Question: I'm building a website that has videos embedded within them. This website needs to cater for iPad users as well but I'm having trouble with the ol' 'video' tag at the moment. I have a video that plays fine in browsers but not on an iPad unfortunately.
I'm just getting a black screen with the iPad, and no error message to speak of.
Here is my code for the video:
'''
<video id="movie" width="790" height="250" controls >
<source src="anim/intro.ipad.mp4" type='video/mp4; codecs="avc1.42E01E, mp4a.40.2"'>
<source src="anim/intro.webm" type='video/webm; codecs="vp8, vorbis"'>
<source src="anim/intro.theora.ogv" type='video/ogg; codecs="theora, vorbis"'>
</video>
<script>
var v = document.getElementById("movie");
v.onclick = function() {
if (v.paused) {
v.play();
} else {
v.pause();
}
};
</script>
'''
The videos were all created following tutorials about HTML5 video. They were all encoded using preferred iPad settings on Miro Video converter.
Just incase this matters (I'm not sure it will) I'm testing the video on an iPad simulator.
No matter what I do, I just can't get the video to play:

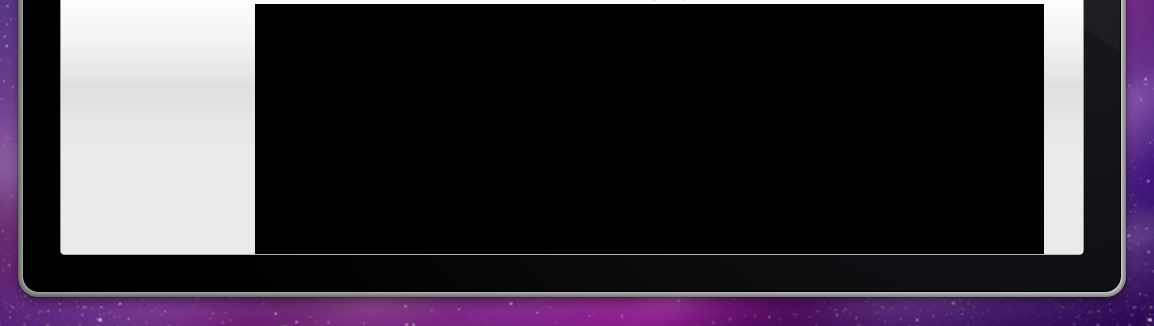
Answer: Are you sure you got the encoding right?
Try this to test it:
'''
<video src="anim/intro.ipad.mp4" controls>
Your browser does not support the video element.
</video>
'''